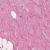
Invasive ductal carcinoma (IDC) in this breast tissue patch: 0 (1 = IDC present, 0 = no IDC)